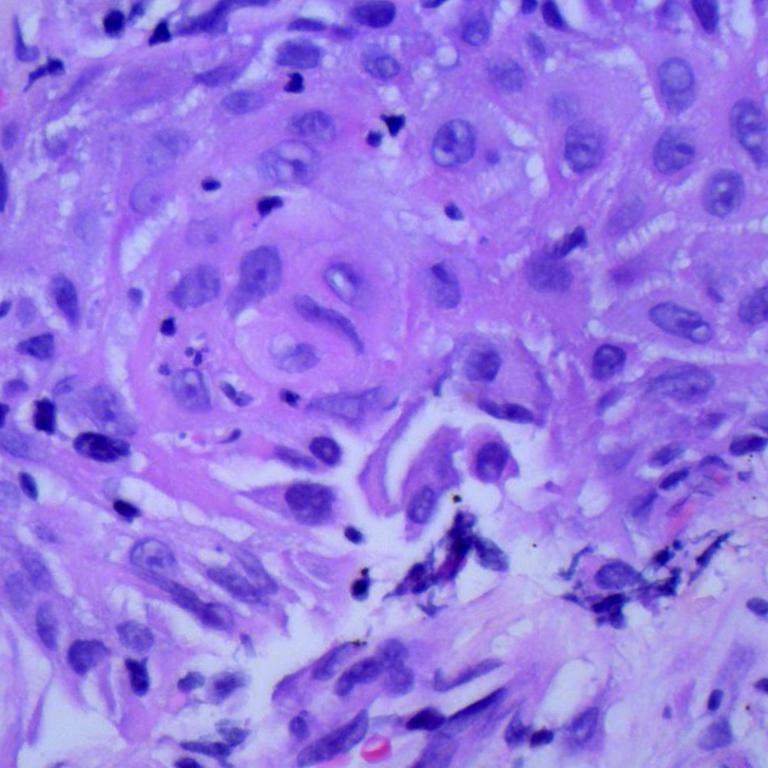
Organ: lung
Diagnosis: squamous carcinomas